Question: The quickbooks API only returns 1000 items for any SQL query, so I need to query in batches. My question is, how can I add the results together in php?
'''
$customers = [];
$start_position = 1;
for ($i = 1; $i <= $number_of_queries; $i++) {
$customers[$i] = $customer_service->query(
$this->qb->context,
$this->qb->realm,
"SELECT * FROM Customer STARTPOSITION " . $start_position . " MAXRESULTS 1000"
);
$start_position += 1000;
}
return json_encode($customers);
'''
Question: How can I combine '$customers[1]', '$customers[2]', '$customers[3]', etc. into one array containing all customer data?
Or, if it would be better to do this client side, how can this be done in JavaScript?
I've looked into <URL> but these solutions overwrite if the keys are the same, which they are.
Also, I've looked into <URL> in JavaScript. However, I'm not able to get this to work.
Does anyone have any experience with combining result sets from batch queries?

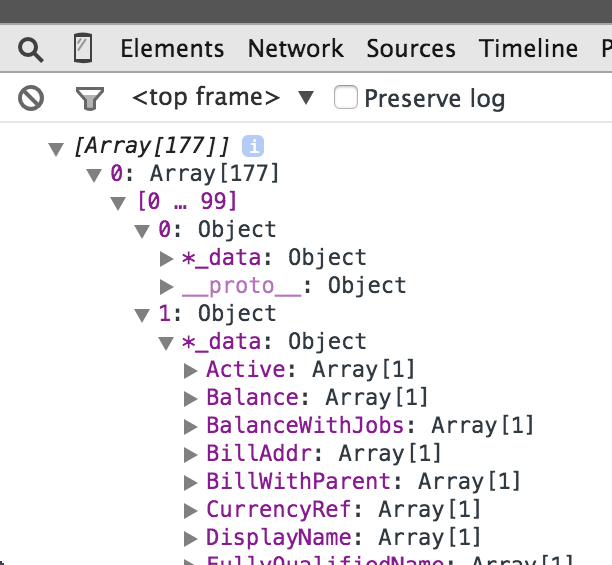
Answer: You can try using PHP's 'array_merge()' function.
'''
$customers = [];
$start_position = 1;
for ($i = 1; $i <= $number_of_queries; $i++) {
$results = $customer_service->query(
$this->qb->context,
$this->qb->realm,
"SELECT * FROM Customer STARTPOSITION " . $start_position . " MAXRESULTS 1000"
);
$start_position += 1000;
$customers = array_merge($customers, results);
}
return json_encode($customers);
'''